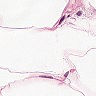
Metastatic tissue present: no